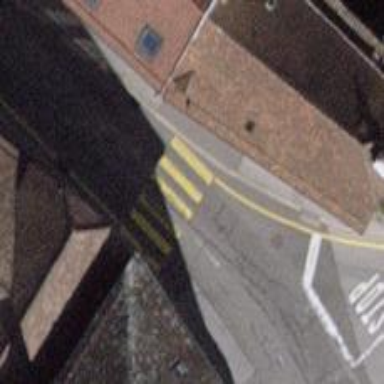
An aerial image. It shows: Zebra crossing on the road.